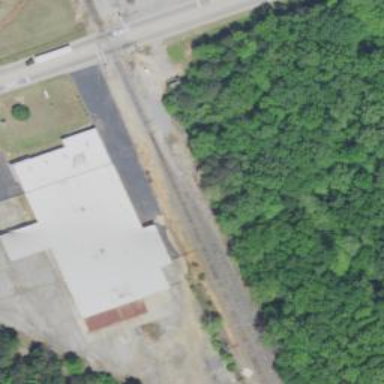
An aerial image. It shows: Railway siding for service.